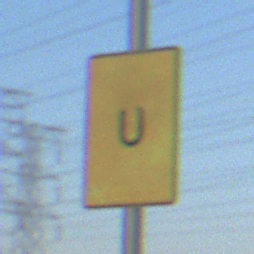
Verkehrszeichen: AnkuendigungOderFortsetzungUmleitungOhnePfeilsymbol
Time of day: Dawn
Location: Outdoor (Nature)
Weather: Clear
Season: NotSpecified
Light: Natural